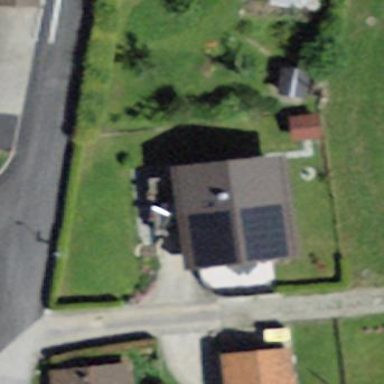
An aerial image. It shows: Detached building.